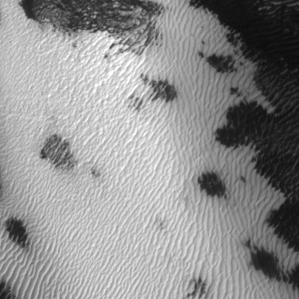
Label: frost